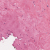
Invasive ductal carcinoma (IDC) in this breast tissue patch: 0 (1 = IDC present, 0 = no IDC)